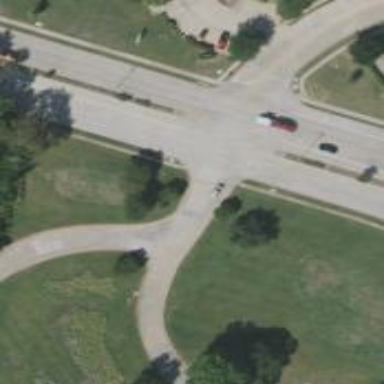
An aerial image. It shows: Secondary road with separate sidewalk.